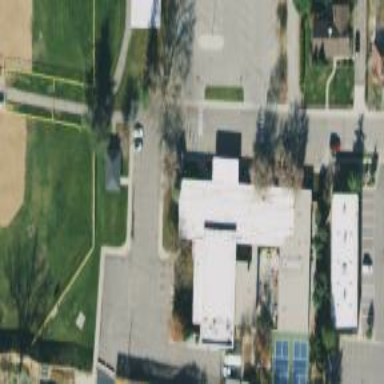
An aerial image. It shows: Community centre building.